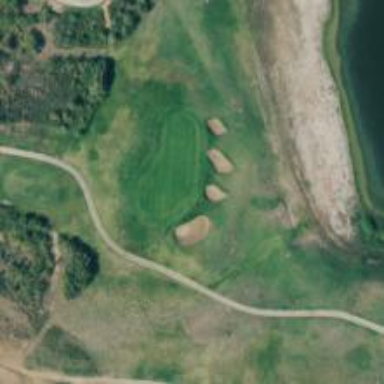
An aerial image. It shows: Golf hole.